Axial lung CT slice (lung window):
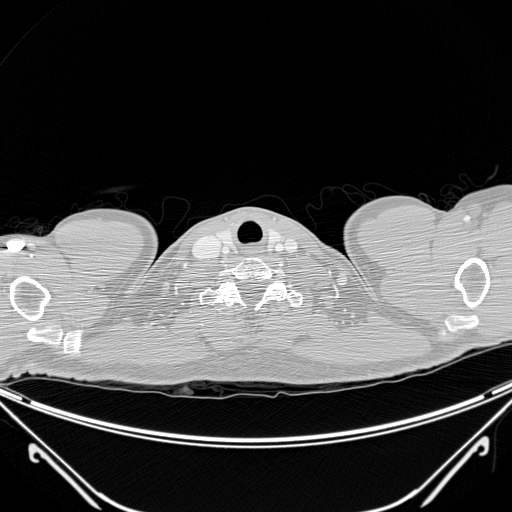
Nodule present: no